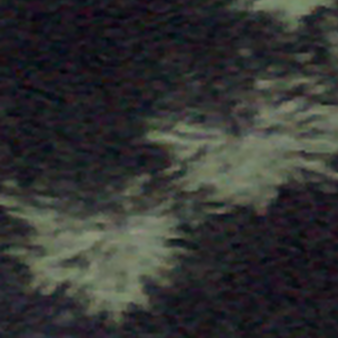
Label: other